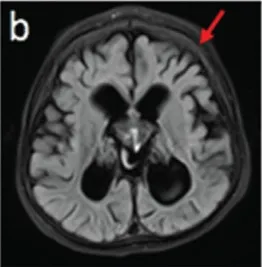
Brain magnetic resonance imaging (MRI). And 2 years and 9 months : A symmetrical and bilateral high-intensity
signal is observed the periventricular and peritrigonal white matter in addition
to the posterior arm of the internal capsule (red asterisk) and periphery of the
thalamus; the accentuation of the sulci and encephalic cisterns results in
diffuse encephalic reduction and compensatory ectasia of the supra and
infratentorial ventricular system; the diploe is thickened (red arrow), a
finding not observed before, which suggests progressive cerebral atrophy.
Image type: radiology (mri)